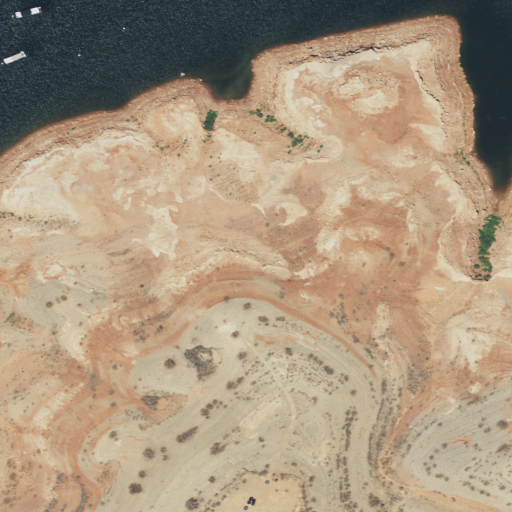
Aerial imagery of bar in Utah named Big Bar containing herbaceous wetlands, shrub, grassland, and open water